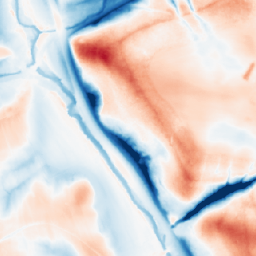
Category: multiscale
Decomposition family: dog_multiscale
Decomposition parameters: sigma_ratio: 2
n_scales: 5
base_sigma: 0.5
Upsampling method: nearest
Upsampling parameters: scale: 4
Upsampling scale: 4